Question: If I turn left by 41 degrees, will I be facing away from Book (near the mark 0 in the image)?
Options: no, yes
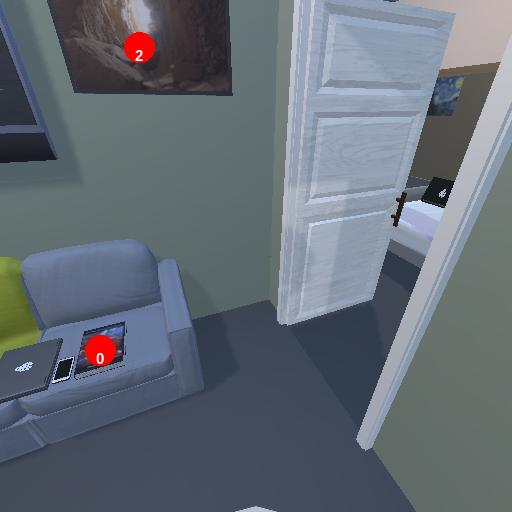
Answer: no